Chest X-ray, AP view. Patient: 58 years old, sex M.
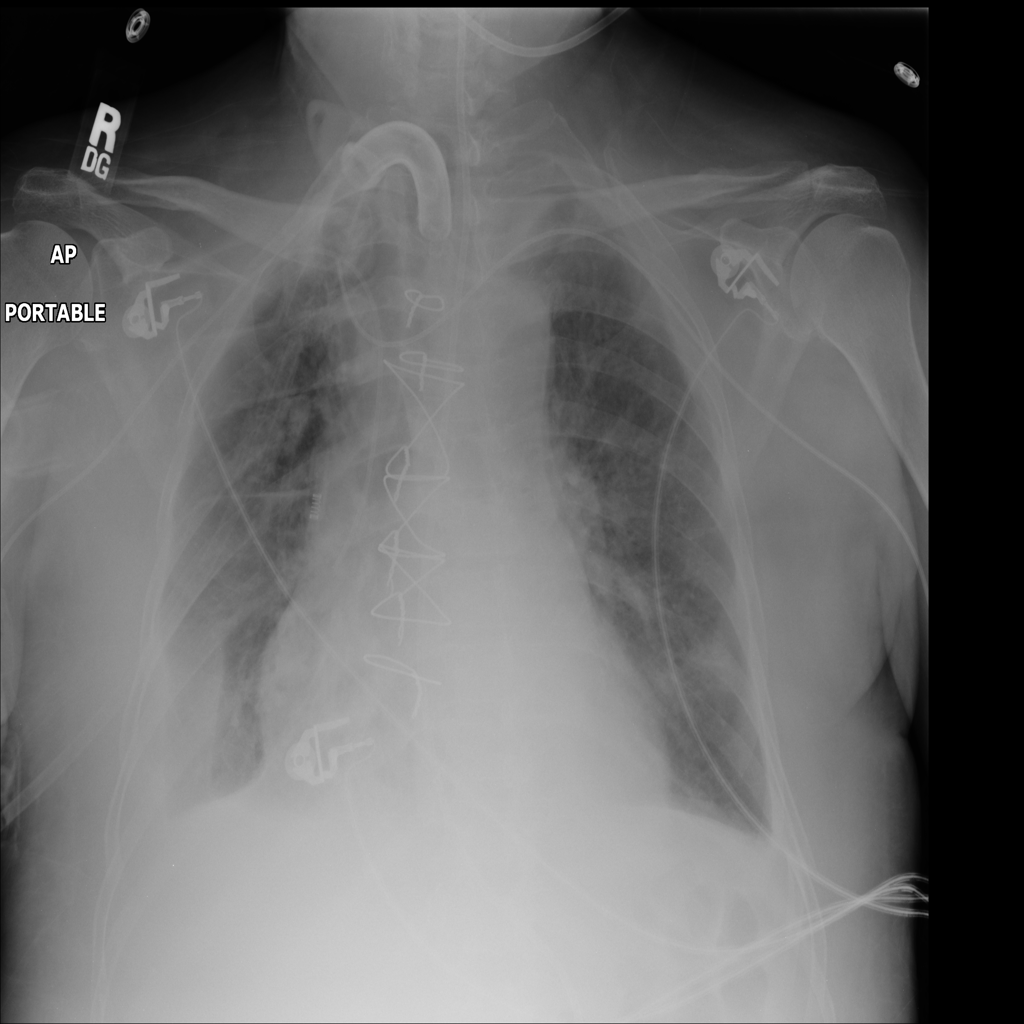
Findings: No Finding